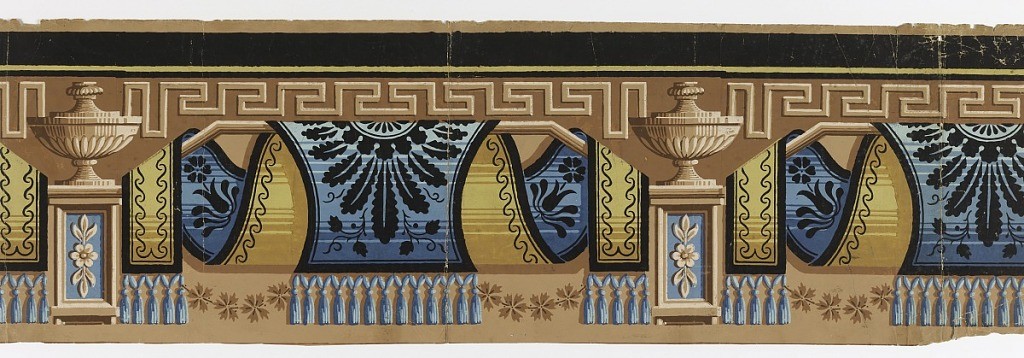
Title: Border
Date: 1800–1850
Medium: Block-printed on paper
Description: Two borders, possibly a top and bottom border. The wider border contains a blue fabric draped over a rod, separated by urns on pedestals.  The narrower border only contains the draped fabric.

H# 424